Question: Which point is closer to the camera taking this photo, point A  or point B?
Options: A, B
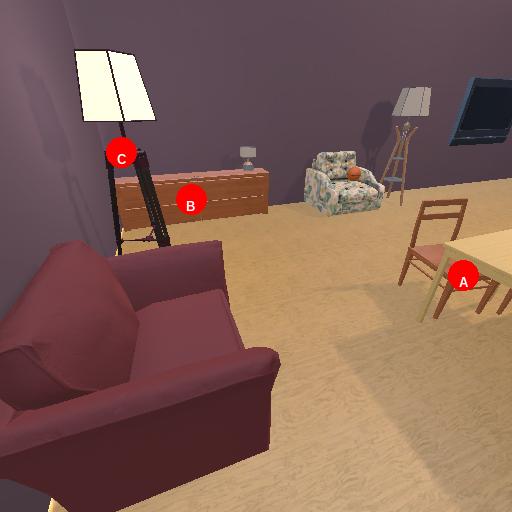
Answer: A